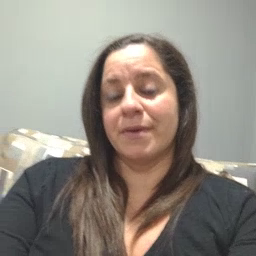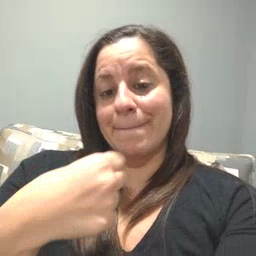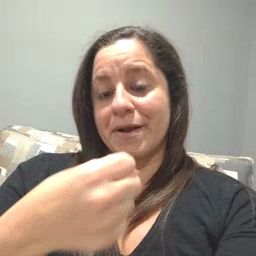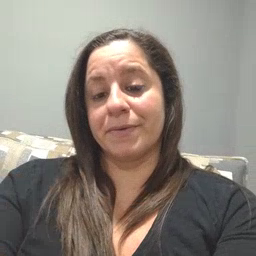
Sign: make